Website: walmart
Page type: customer-info-address
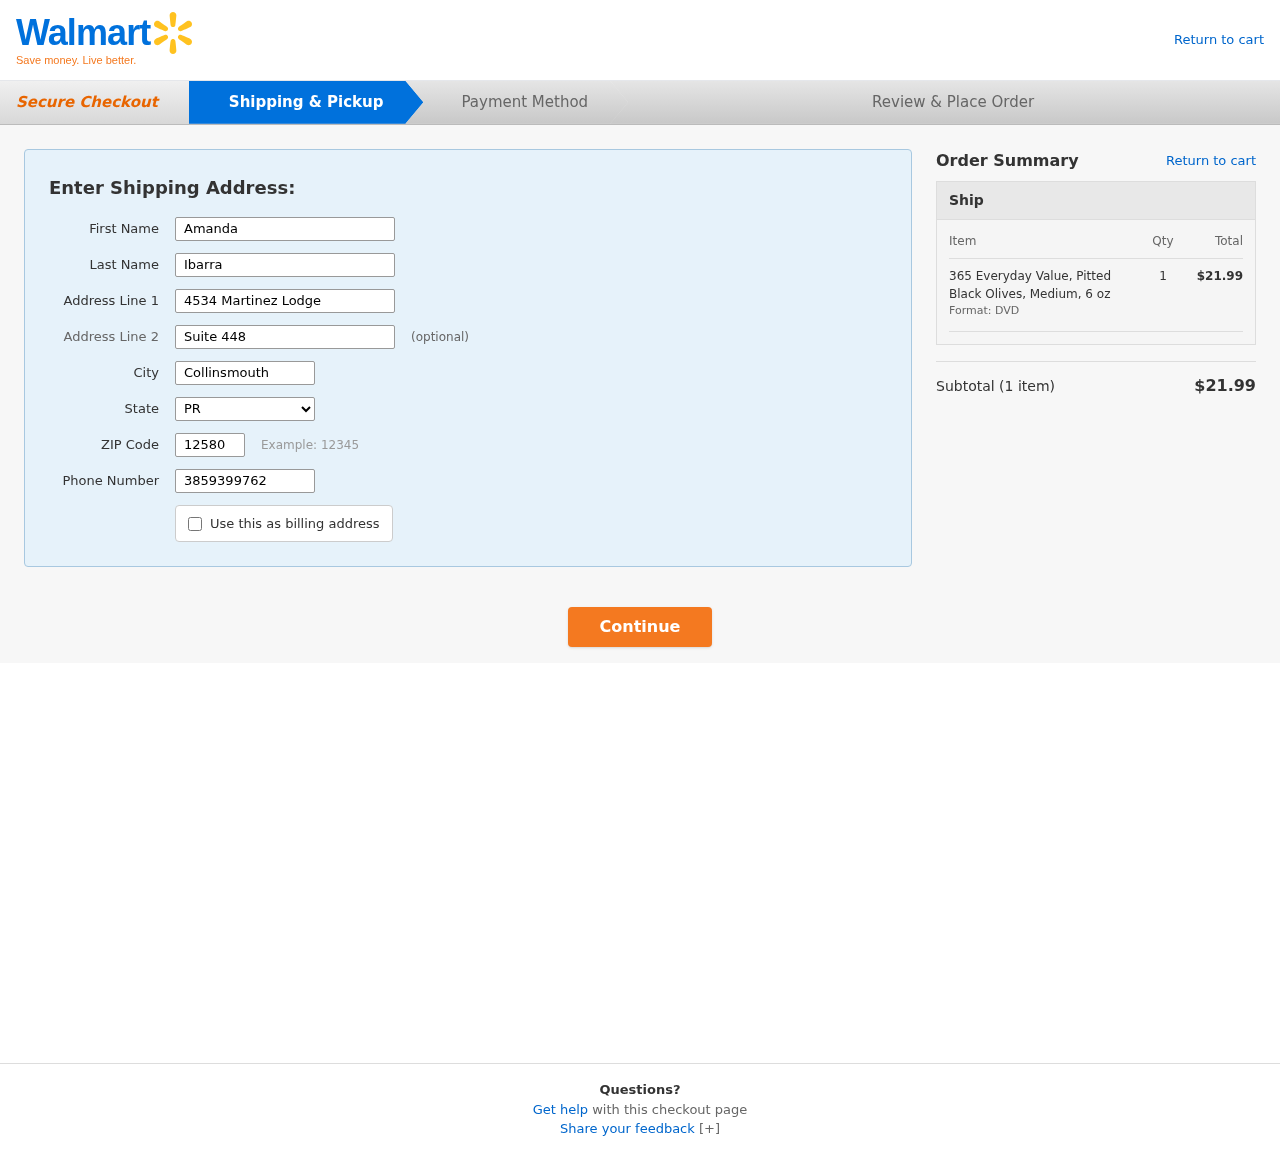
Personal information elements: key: PII_CITY
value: Collinsmouth
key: PII_FIRSTNAME
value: Amanda
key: PII_LASTNAME
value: Ibarra
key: PII_PHONE
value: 3859399762
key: PII_POSTCODE
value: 12580
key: PII_STATE
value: PR
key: PII_STREET
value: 4534 Martinez Lodge
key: PII_STREET2
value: Suite 448
Product elements: key: PRODUCT1_NAME
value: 365 Everyday Value, Pitted Black Olives, Medium, 6 oz
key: PRODUCT1_QUANTITY
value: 1
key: PRODUCT1_LINE_TOTAL
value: $21.99
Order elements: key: ORDER_NUM_ITEMS
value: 1
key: ORDER_SUBTOTAL
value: $21.99